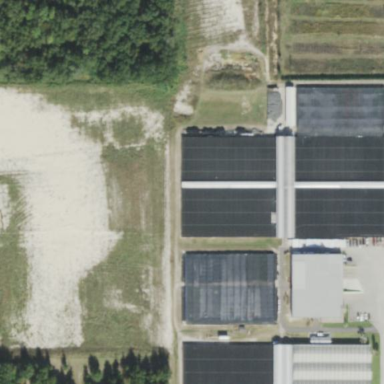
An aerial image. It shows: Area dedicated to greenhouse horticulture.